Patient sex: F
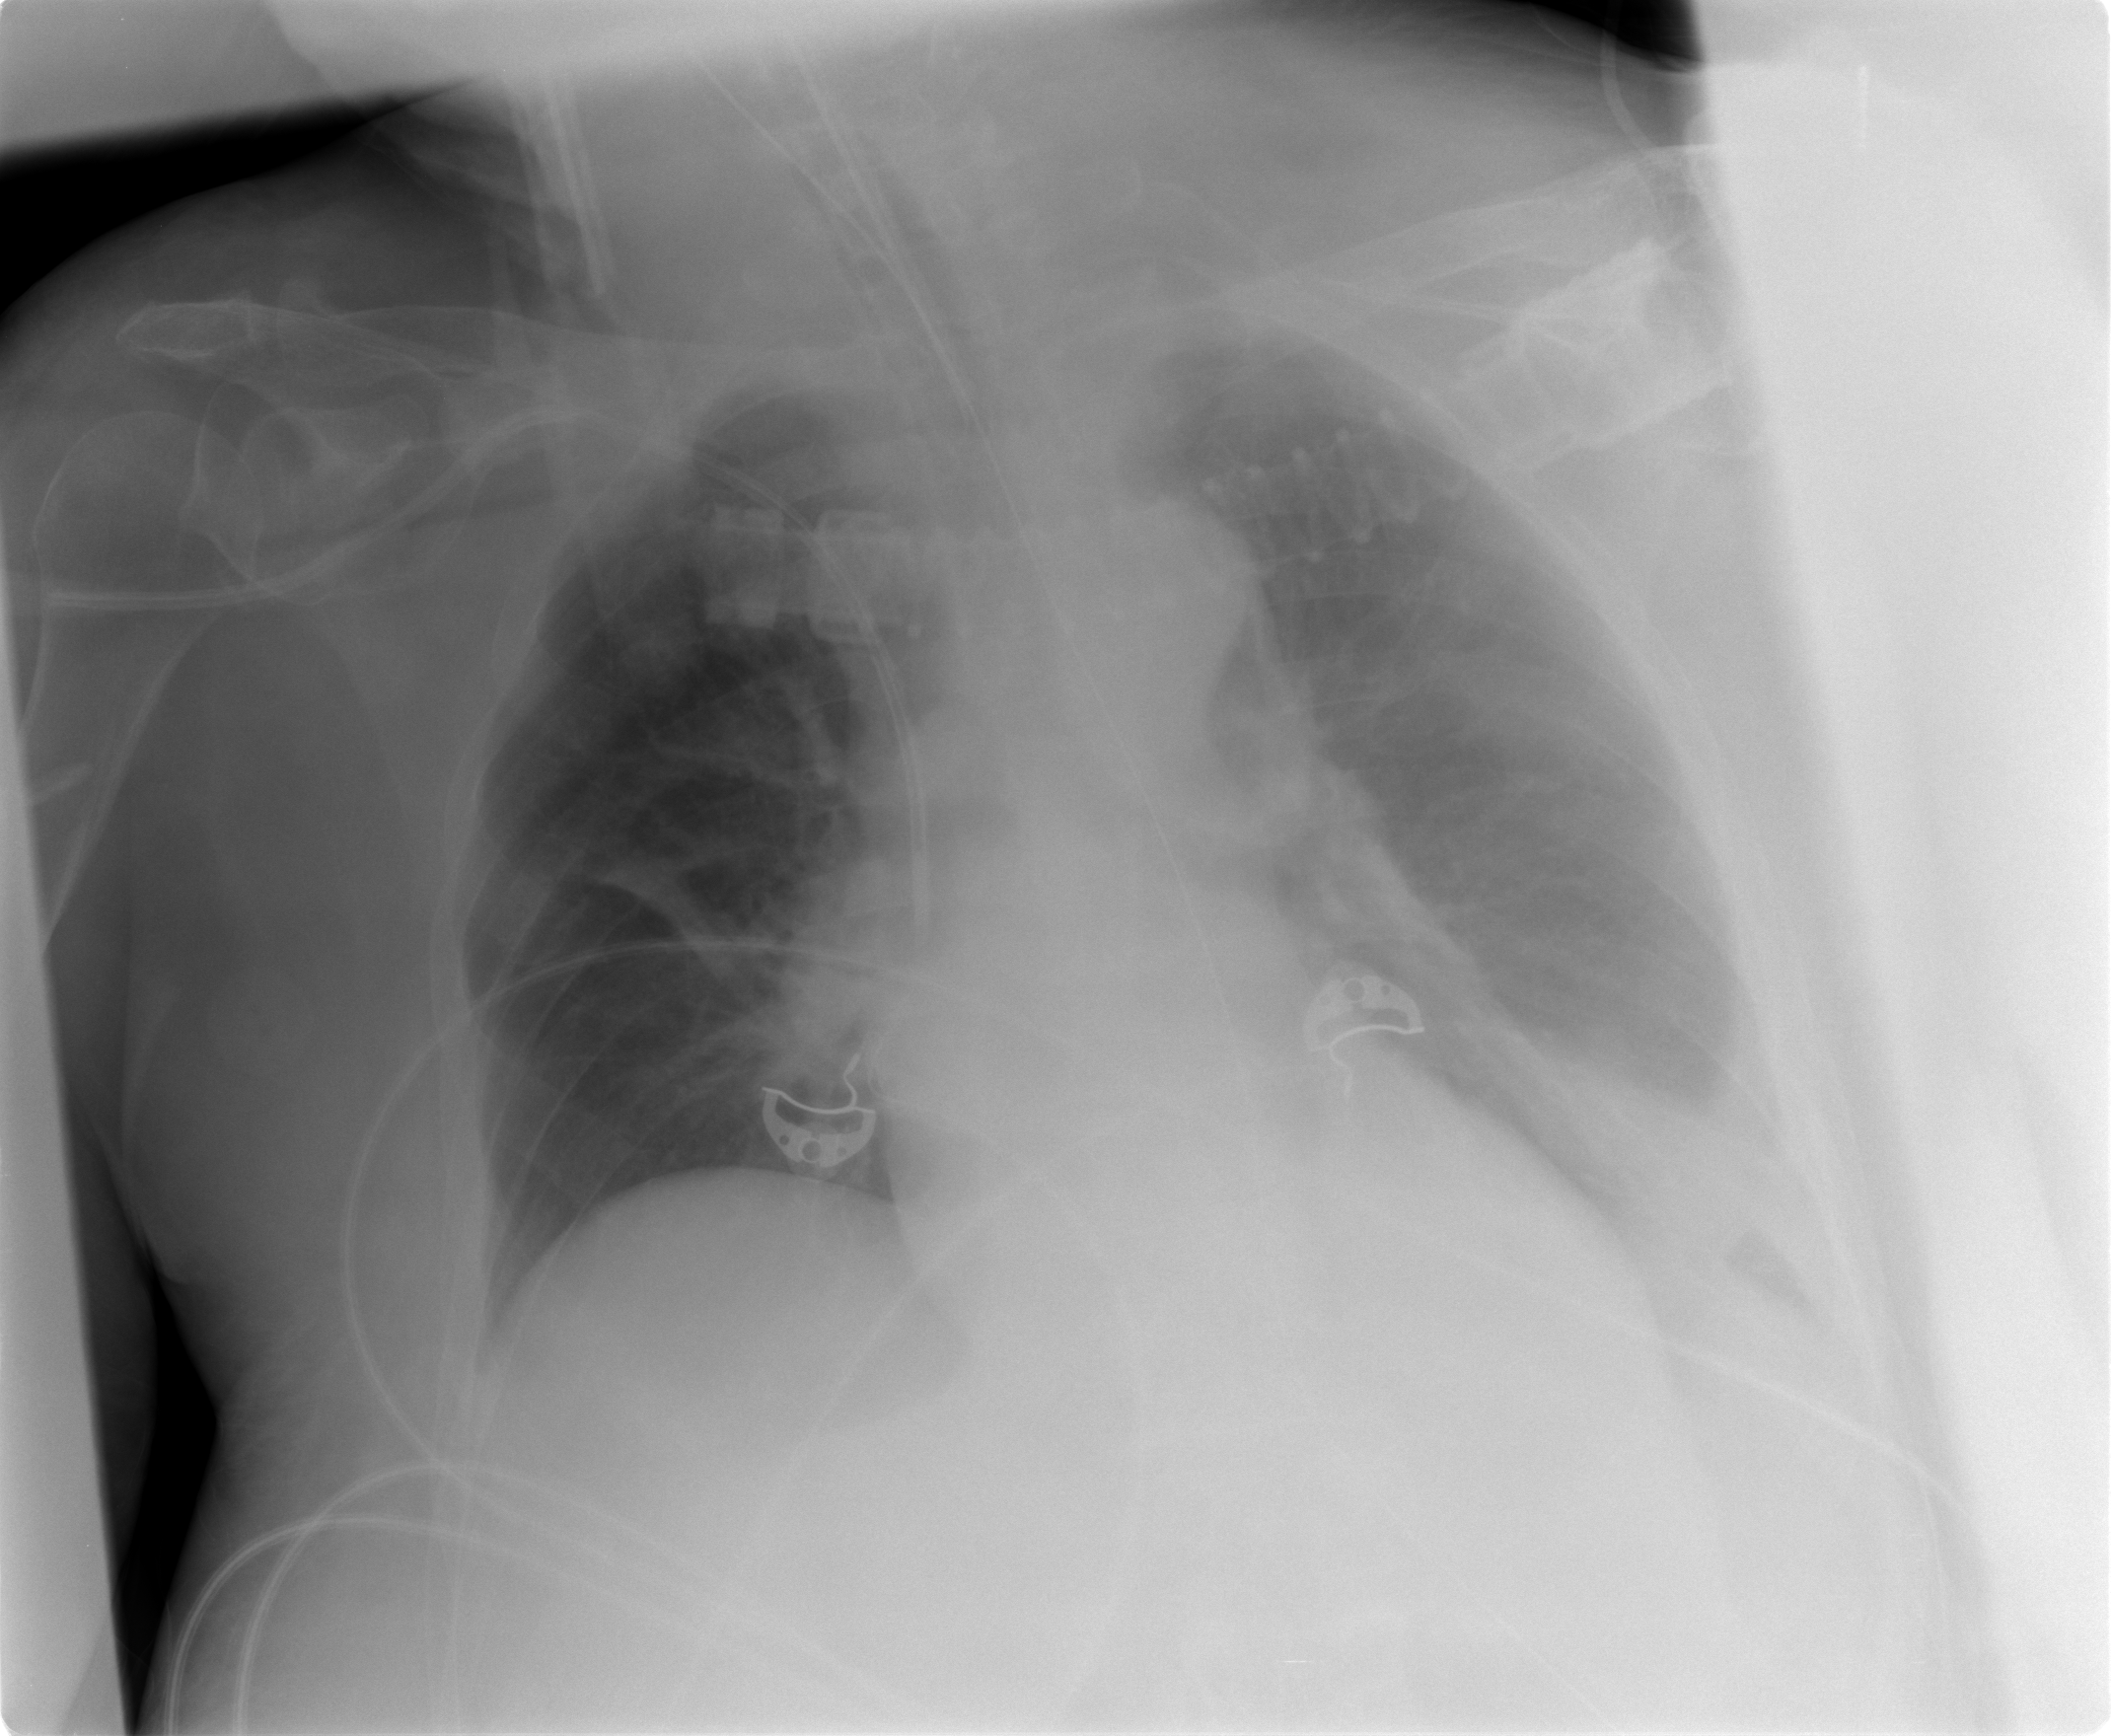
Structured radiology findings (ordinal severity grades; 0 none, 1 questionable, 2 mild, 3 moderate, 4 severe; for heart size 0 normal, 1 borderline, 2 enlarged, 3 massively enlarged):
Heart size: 1
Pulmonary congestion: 0
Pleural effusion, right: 0
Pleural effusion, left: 2
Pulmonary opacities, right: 1
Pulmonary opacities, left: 1
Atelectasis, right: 2
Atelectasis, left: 2